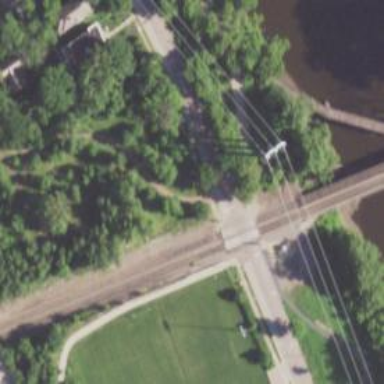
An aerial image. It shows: Railway crossing.